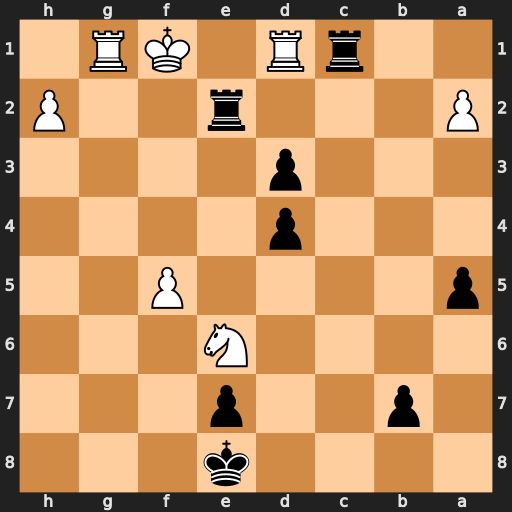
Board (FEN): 4k3/1p2p3/4N3/p4P2/3p4/3p4/P3r2P/2rR1KR1
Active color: b
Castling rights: -
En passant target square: -
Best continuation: Rxd1#